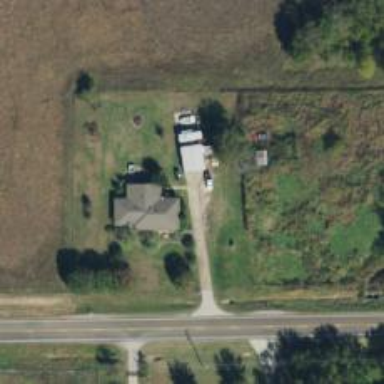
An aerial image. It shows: Driveway.